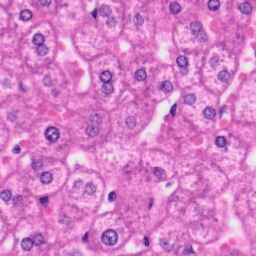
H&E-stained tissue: Liver